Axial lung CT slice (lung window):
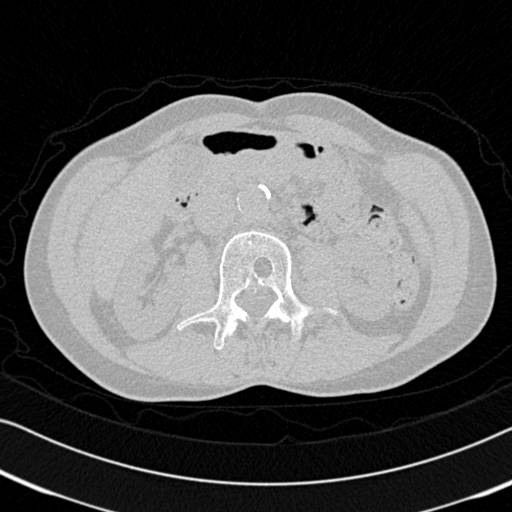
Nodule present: no